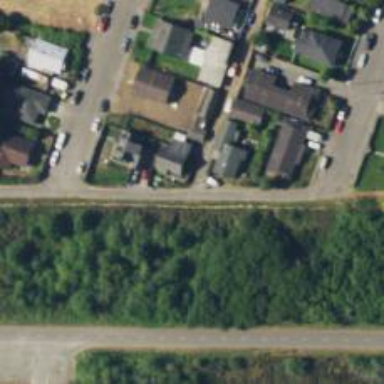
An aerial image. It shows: Alleyway designated as service road.